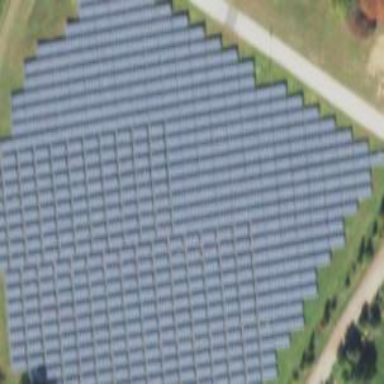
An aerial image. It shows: Solar power plant utilizing photovoltaic technology.